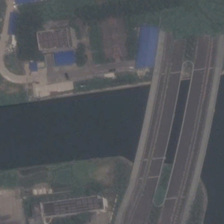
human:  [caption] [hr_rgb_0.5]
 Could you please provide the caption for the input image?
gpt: two parallel bridges on a black river are near many green plants and several buildings .

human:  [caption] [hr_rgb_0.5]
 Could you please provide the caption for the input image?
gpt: the roads are grey and the ground is brown .

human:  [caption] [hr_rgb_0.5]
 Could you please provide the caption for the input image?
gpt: two parallel bridges on a black river are near many green plants and several buildings .

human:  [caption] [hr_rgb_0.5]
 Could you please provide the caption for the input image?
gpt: this is a big bridge and some buildings with a little grass .

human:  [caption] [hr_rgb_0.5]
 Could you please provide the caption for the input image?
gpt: this is a big bridge and some buildings with a little grass .